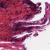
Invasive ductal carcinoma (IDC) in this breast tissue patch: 0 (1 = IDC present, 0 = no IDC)